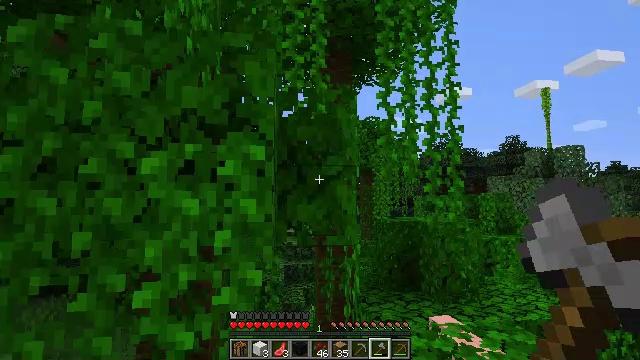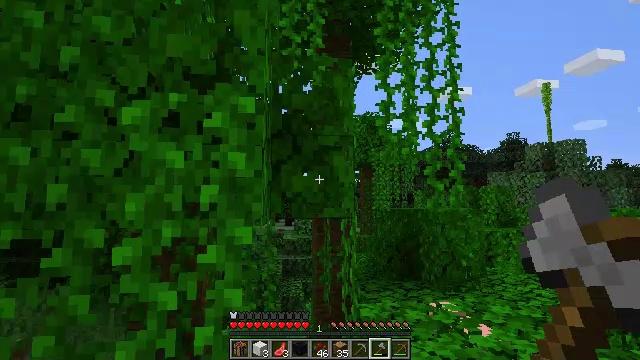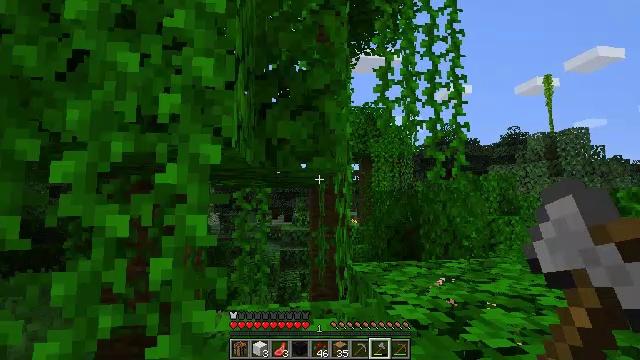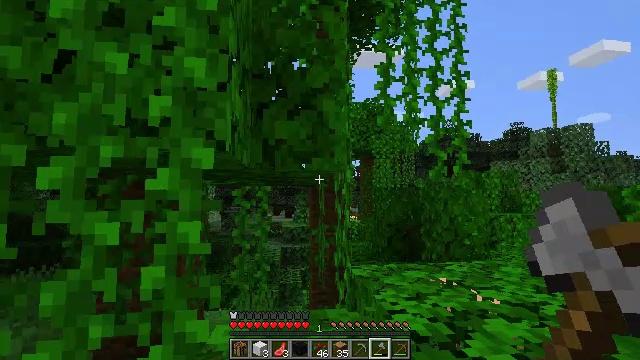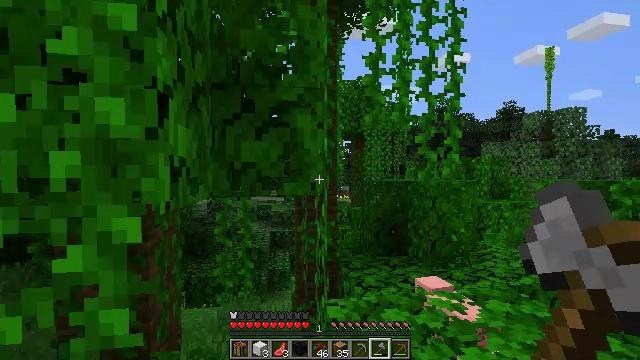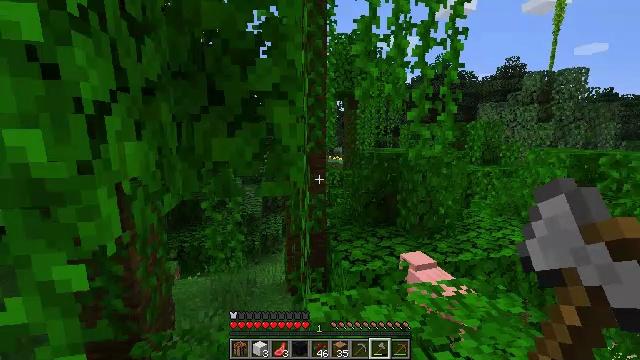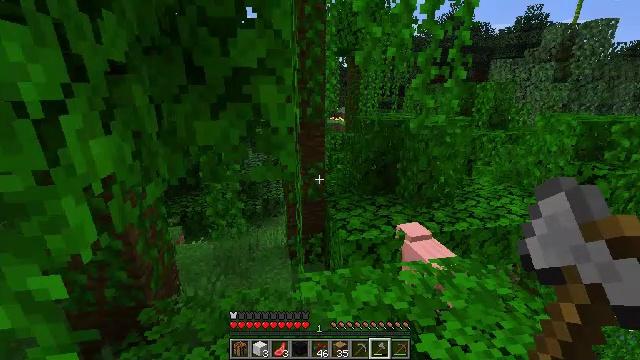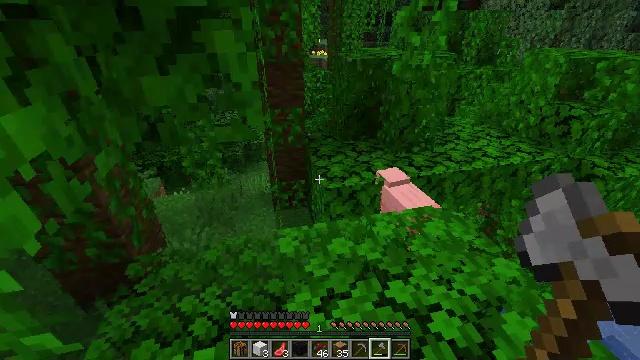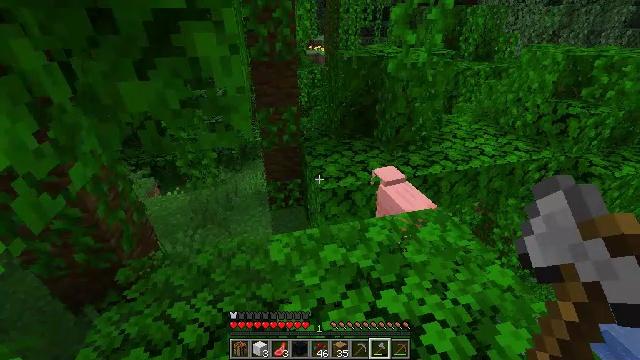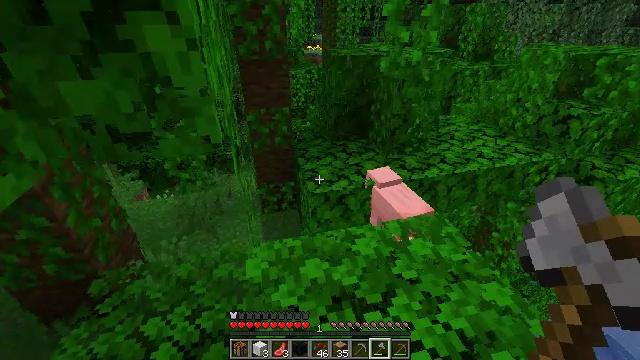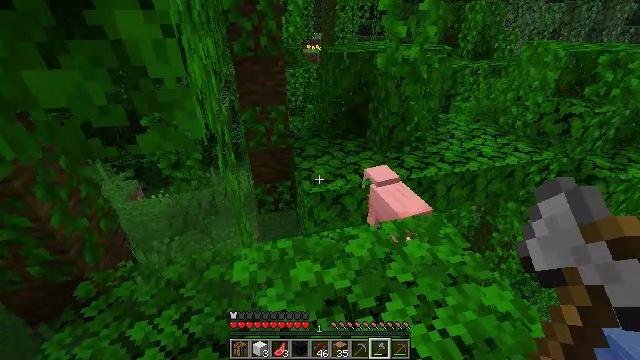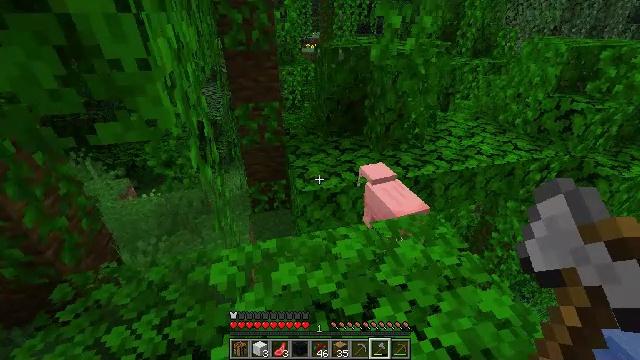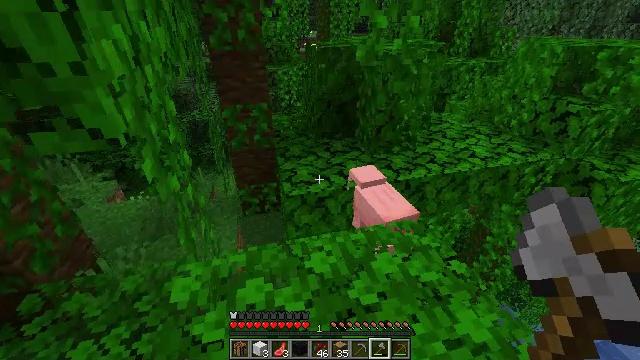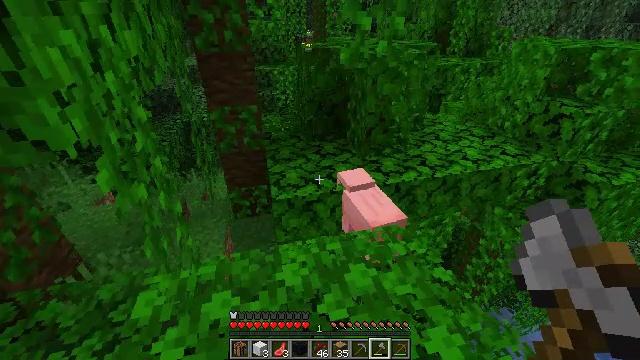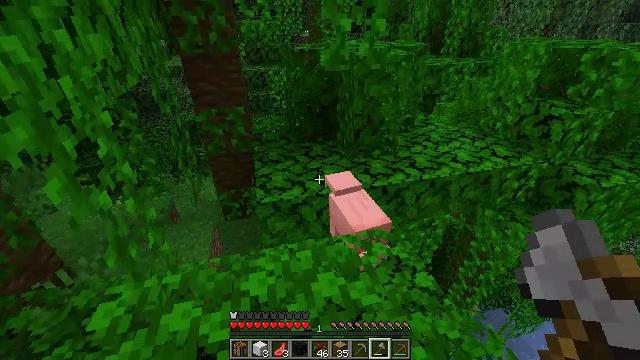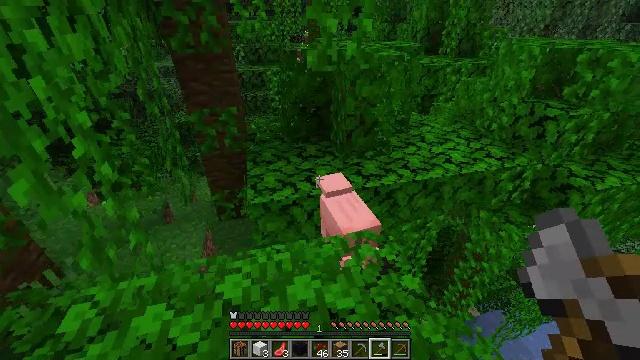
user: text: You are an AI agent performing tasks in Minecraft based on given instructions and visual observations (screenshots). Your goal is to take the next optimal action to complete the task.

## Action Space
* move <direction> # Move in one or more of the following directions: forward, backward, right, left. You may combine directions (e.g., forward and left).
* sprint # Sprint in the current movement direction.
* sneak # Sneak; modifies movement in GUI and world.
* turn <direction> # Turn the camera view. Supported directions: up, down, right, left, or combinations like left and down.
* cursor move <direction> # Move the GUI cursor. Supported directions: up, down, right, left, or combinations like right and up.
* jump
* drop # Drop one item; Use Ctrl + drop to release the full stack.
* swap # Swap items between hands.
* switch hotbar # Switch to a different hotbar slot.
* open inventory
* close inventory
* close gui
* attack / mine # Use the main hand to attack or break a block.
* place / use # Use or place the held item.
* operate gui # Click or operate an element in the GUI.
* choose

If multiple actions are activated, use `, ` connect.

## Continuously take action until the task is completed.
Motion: motion action
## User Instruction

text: Gather jungle leaves from the tree.
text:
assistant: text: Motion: move forward and move right, jump
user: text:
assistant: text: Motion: move forward and move right, jump
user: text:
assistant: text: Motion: move forward and move right, jump
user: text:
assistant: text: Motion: move forward and move right, turn right and down, jump
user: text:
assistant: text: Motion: move forward and move right, turn right and down, jump
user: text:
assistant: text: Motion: move forward and move right, turn down, jump
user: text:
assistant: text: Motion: move forward and move right, turn right and down, jump
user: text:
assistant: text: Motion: move right
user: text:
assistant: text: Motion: move right
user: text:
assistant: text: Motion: move right
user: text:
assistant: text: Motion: move right
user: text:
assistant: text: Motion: move right
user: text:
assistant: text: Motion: move right
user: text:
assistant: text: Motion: move right
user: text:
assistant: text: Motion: no_op
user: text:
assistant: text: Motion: turn left
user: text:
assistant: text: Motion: turn left and up
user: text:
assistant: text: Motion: move forward
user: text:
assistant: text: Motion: move forward
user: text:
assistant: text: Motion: turn left and up
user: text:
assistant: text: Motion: turn up
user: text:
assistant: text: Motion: move forward, turn right and up
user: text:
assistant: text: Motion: move forward, turn right
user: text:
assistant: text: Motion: move forward, turn right and up
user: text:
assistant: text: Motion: move forward, turn right and up
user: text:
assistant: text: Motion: move forward, jump
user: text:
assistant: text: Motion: move forward, jump
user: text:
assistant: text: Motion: move forward, turn left, jump
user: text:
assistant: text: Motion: move forward, jump
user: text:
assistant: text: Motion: move forward, jump